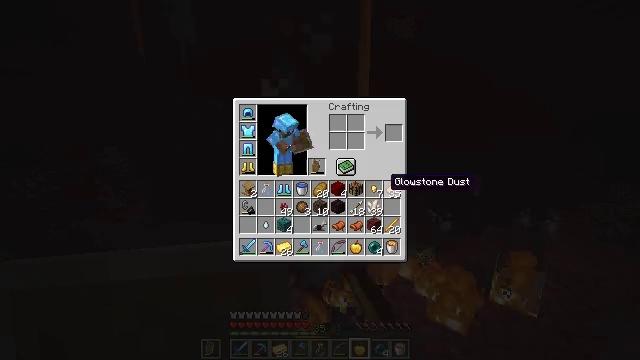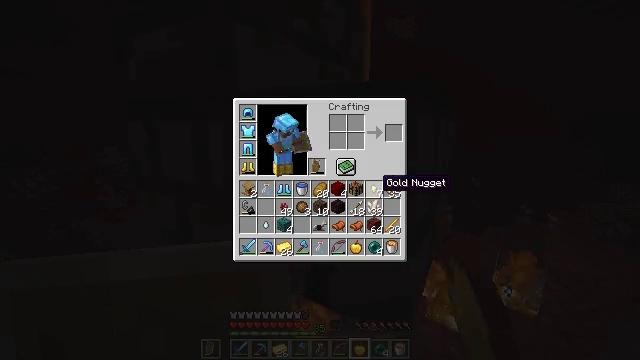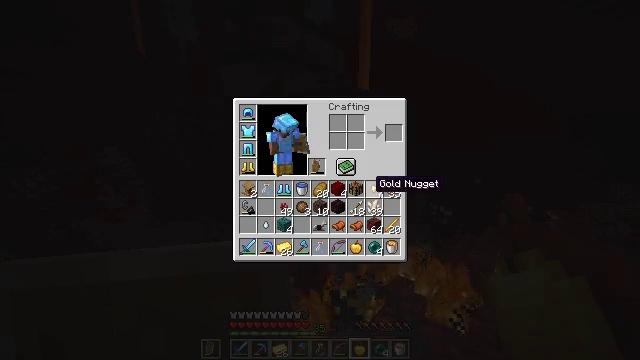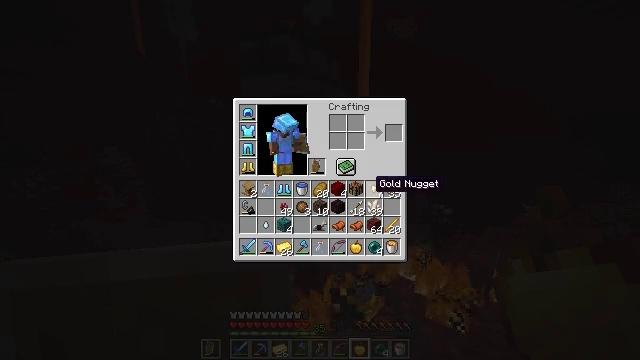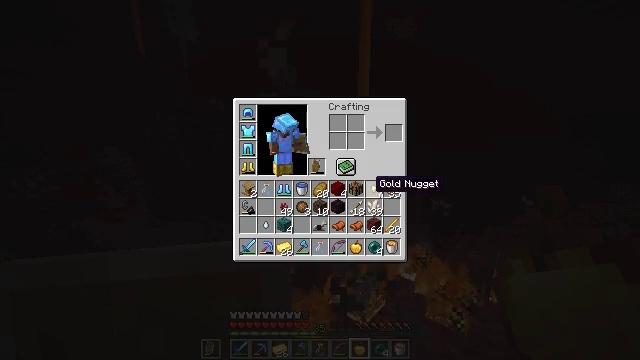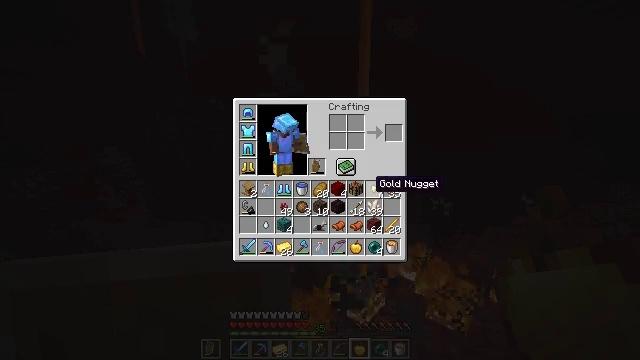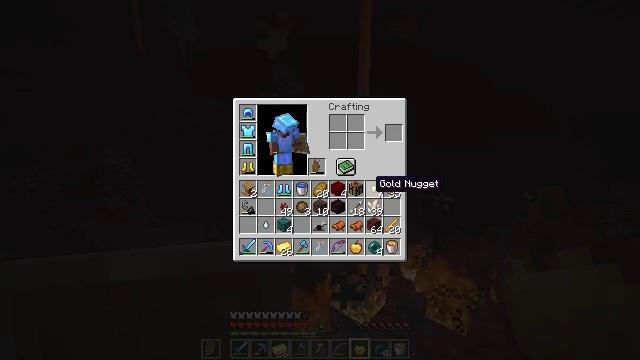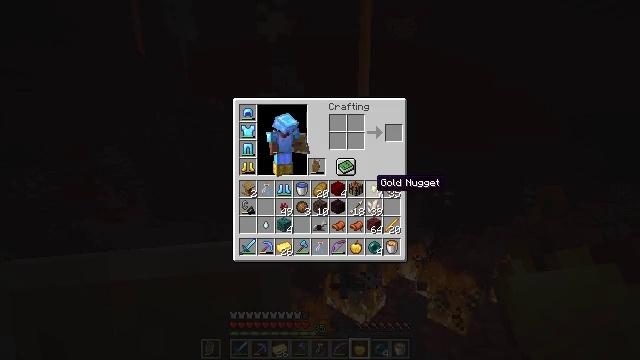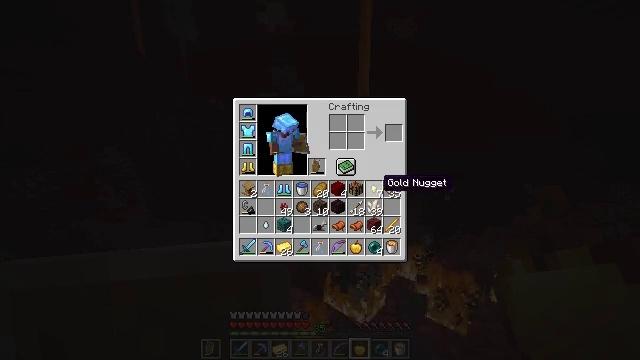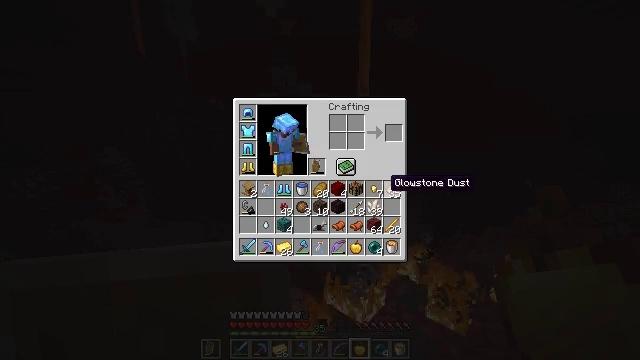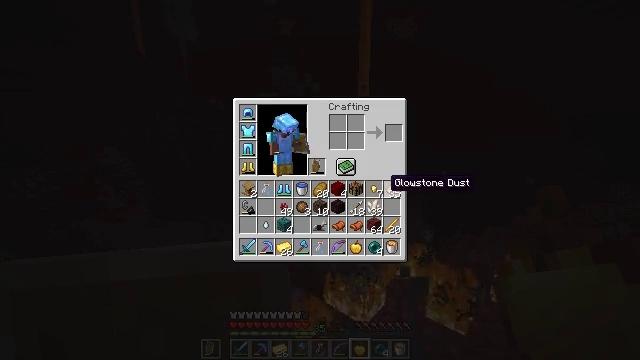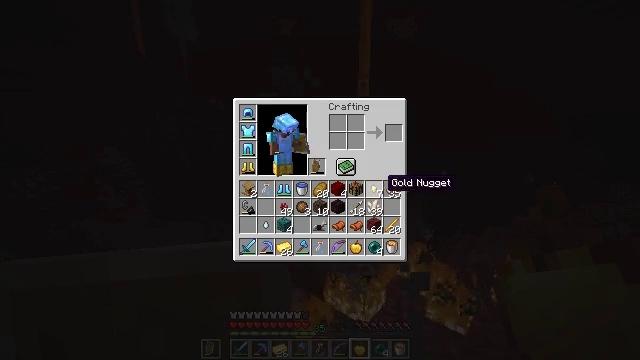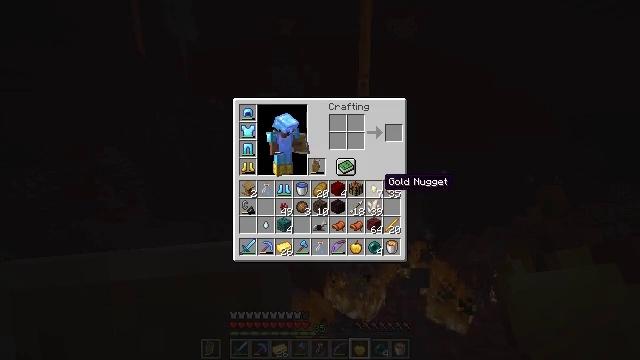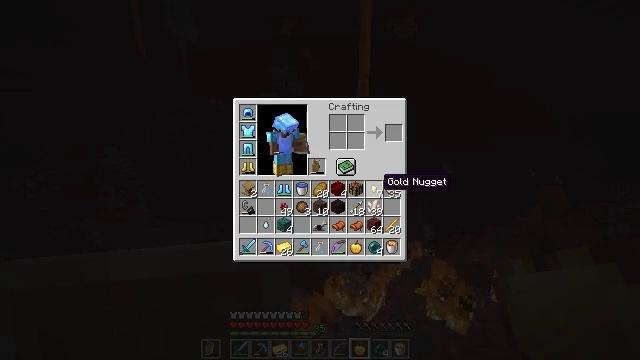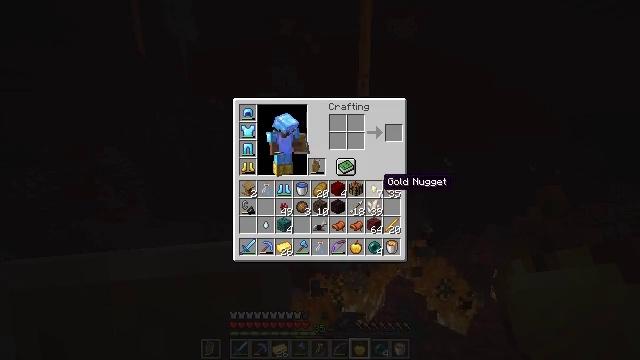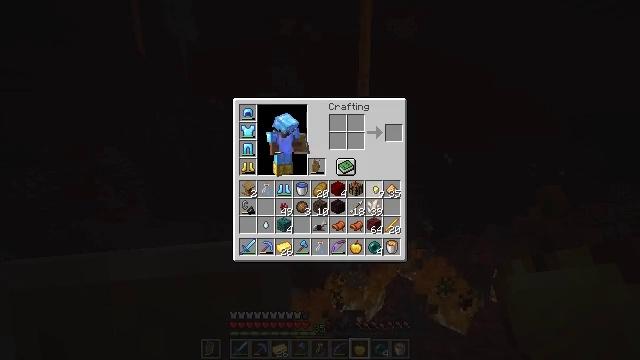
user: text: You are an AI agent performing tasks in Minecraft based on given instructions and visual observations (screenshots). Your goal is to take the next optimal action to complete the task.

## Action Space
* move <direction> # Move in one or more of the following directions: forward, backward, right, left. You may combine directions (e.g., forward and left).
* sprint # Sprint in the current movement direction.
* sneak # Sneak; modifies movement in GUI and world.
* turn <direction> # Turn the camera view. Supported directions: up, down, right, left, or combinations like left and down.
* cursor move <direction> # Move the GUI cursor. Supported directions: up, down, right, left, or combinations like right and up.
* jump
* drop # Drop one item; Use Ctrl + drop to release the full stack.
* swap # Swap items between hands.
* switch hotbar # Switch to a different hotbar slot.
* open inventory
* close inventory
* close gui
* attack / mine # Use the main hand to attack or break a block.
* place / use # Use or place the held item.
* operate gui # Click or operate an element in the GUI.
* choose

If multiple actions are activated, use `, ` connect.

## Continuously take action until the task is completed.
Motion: motion action
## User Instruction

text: Remove a nether wart block from the inventory.
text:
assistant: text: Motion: cursor move left, open gui
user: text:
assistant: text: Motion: cursor move left
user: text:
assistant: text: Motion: no_op
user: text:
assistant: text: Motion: no_op
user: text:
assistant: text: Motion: no_op
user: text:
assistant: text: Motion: no_op
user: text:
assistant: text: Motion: no_op
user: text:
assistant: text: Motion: cursor move right
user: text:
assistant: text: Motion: no_op
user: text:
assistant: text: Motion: no_op
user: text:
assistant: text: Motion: no_op
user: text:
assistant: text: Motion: no_op
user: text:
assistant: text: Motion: no_op
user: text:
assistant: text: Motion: no_op
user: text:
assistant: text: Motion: operate gui
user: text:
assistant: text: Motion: operate gui
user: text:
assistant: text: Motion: no_op
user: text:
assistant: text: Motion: cursor move down
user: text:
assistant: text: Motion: no_op
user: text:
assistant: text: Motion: no_op
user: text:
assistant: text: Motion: no_op
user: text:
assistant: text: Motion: operate gui
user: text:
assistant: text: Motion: operate gui
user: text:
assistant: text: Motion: operate gui
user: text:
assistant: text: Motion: no_op
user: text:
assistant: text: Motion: no_op
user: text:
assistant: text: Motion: no_op
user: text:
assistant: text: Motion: no_op
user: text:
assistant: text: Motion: no_op
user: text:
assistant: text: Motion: cursor move left